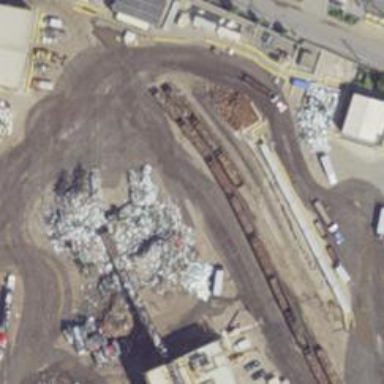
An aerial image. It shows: Rail spur service.